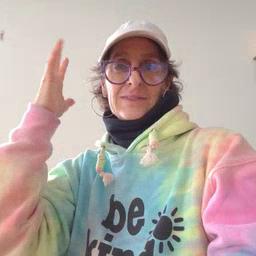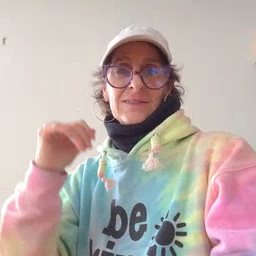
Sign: tree